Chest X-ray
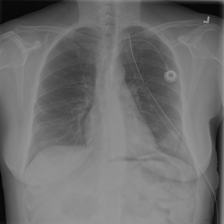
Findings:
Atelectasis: negative
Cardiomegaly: negative
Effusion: negative
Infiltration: negative
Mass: negative
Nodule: positive
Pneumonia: negative
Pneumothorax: negative
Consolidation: negative
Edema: negative
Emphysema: negative
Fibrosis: negative
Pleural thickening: negative
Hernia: negative